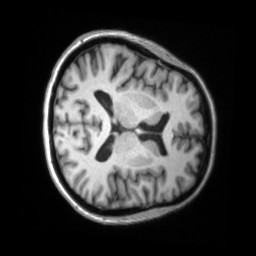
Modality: T1w
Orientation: axial
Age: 55
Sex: female
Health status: ill
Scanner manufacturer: siemens
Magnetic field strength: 3 T
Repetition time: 2.2 s
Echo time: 0.00157 s